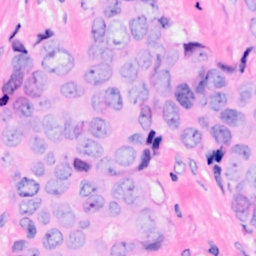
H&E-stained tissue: Breast